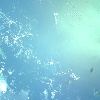
Label: water